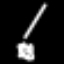
Label: frog